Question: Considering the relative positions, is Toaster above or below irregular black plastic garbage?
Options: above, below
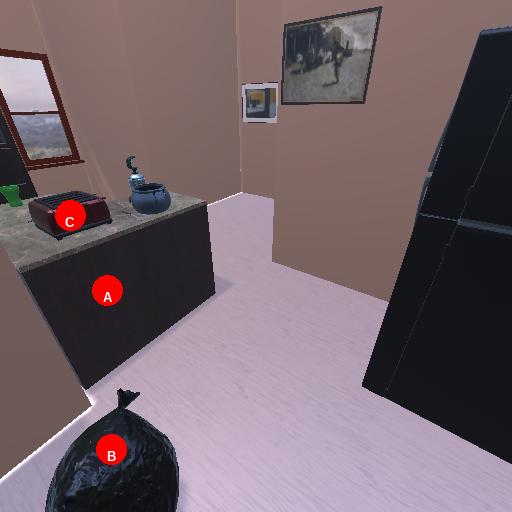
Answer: above